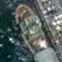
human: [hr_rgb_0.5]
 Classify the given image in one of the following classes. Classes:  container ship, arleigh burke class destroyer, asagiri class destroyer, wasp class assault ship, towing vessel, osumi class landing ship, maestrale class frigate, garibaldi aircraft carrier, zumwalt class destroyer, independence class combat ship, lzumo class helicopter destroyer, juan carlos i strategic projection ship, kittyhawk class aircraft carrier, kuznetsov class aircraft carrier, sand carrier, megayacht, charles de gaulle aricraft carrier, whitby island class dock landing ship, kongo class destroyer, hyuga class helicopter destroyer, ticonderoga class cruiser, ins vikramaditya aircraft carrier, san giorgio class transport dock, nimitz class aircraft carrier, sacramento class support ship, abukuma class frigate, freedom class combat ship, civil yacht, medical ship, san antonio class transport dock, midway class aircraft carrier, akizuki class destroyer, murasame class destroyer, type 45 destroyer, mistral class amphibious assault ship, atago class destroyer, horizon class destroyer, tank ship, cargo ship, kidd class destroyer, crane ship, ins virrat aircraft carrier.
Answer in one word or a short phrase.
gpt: Towing vessel